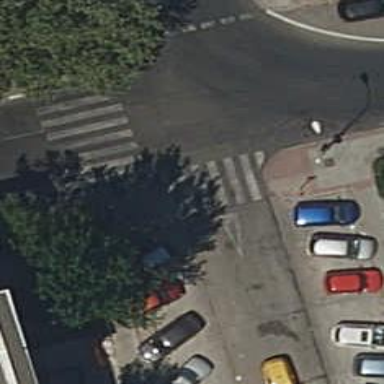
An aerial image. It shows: Bollard.